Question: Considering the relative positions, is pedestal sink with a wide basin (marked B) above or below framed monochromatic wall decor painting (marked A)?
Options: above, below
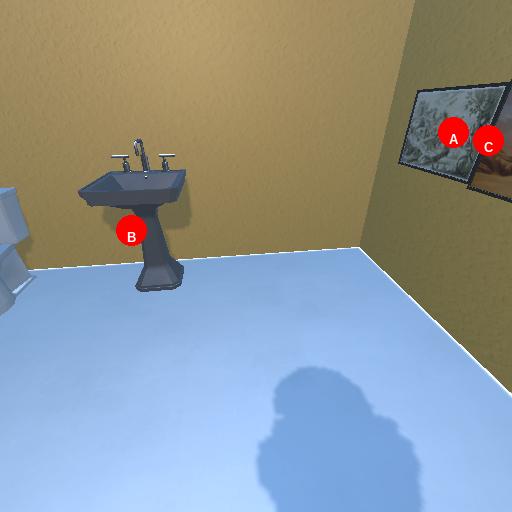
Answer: above